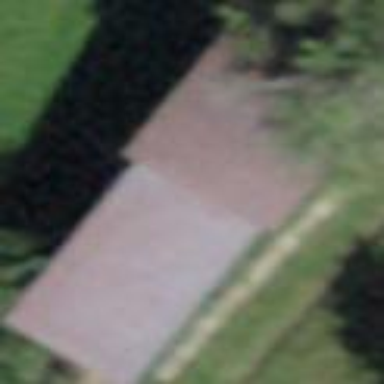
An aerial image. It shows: Shed.